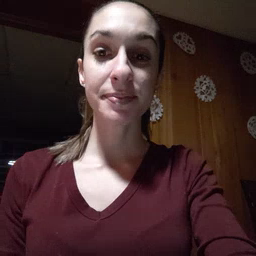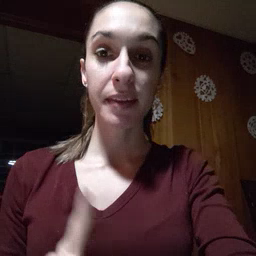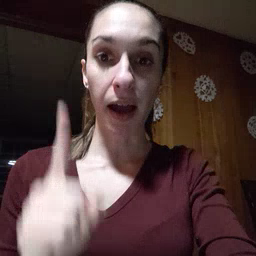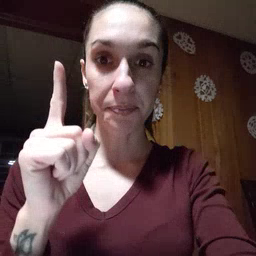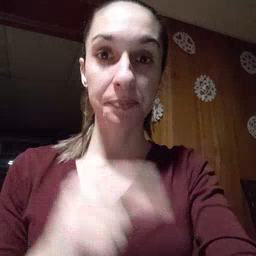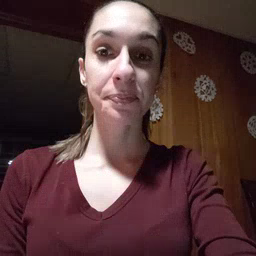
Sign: up